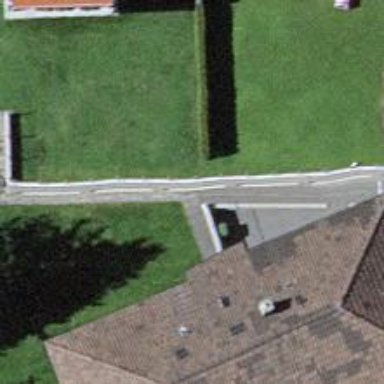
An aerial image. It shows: Hedge barrier.